Question: I'm trying to generate a graph with month,year in x-axis. Please check below for ex:

The data for the graph is obtained via ajax. Please check below for sample json:
'''
{"total":[[2013,4,0],[2013,5,0],[2013,6,0],[2013,7,0],[2013,8,0],[2013,9,0],[2013,10,475],[2013,11,0],[2013,12,0],[2014,1,367],[2014,2,0],[2014,3,0]],"critical":[[2013,4,0],[2013,5,0],[2013,6,0],[2013,7,0],[2013,8,0],[2013,9,0],[2013,10,0],[2013,11,0],[2013,12,0],[2014,1,1],[2014,2,0],[2014,3,0]],"high":[[2013,4,0],[2013,5,0],[2013,6,0],[2013,7,0],[2013,8,0],[2013,9,0],[2013,10,20],[2013,11,0],[2013,12,0],[2014,1,20],[2014,2,0],[2014,3,0]],"medium":[[2013,4,0],[2013,5,0],[2013,6,0],[2013,7,0],[2013,8,0],[2013,9,0],[2013,10,24],[2013,11,0],[2013,12,0],[2014,1,135],[2014,2,0],[2014,3,0]],"low":[[2013,4,0],[2013,5,0],[2013,6,0],[2013,7,0],[2013,8,0],[2013,9,0],[2013,10,42],[2013,11,0],[2013,12,0],[2014,1,26],[2014,2,0],[2014,3,0]]}
'''
In the above example [2013,4,0] should translate to x-axis: Apr 2013, y-axis: 0.
Can you please let me know how i can achieve this?
Thanks.
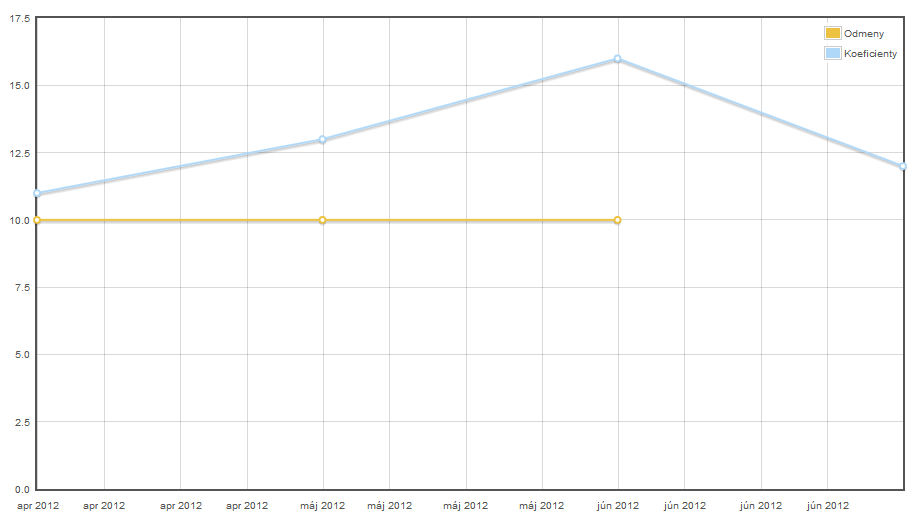
Answer: Here's how I'd do it:
'''
// your JSON
obj = {"total":[[2013,4,0],[2013,5,0],[2013,6,0],[2013,7,0],[2013,8,0],[2013,9,0],[2013,10,475],[2013,11,0],[2013,12,0],[2014,1,367],[2014,2,0],[2014,3,0]],"critical":[[2013,4,0],[2013,5,0],[2013,6,0],[2013,7,0],[2013,8,0],[2013,9,0],[2013,10,0],[2013,11,0],[2013,12,0],[2014,1,1],[2014,2,0],[2014,3,0]],"high":[[2013,4,0],[2013,5,0],[2013,6,0],[2013,7,0],[2013,8,0],[2013,9,0],[2013,10,20],[2013,11,0],[2013,12,0],[2014,1,20],[2014,2,0],[2014,3,0]],"medium":[[2013,4,0],[2013,5,0],[2013,6,0],[2013,7,0],[2013,8,0],[2013,9,0],[2013,10,24],[2013,11,0],[2013,12,0],[2014,1,135],[2014,2,0],[2014,3,0]],"low":[[2013,4,0],[2013,5,0],[2013,6,0],[2013,7,0],[2013,8,0],[2013,9,0],[2013,10,42],[2013,11,0],[2013,12,0],[2014,1,26],[2014,2,0],[2014,3,0]]};
// reformat into the format flot likes
seriesData = [];
for (var prop in obj) {
// push in the series, the "property" is the label
// use $.map to produce an array of [date, y-value]
// the new Date(i[0],i[1]-1).getTime(),
// will give you the epoch time for the first day of that month/year
seriesData.push({label: prop, data:$.map(obj[prop], function(i,j){
return [[new Date(i[0],i[1]-1).getTime(), i[2]]];
})});
}
// plot it!
$.plot("#placeholder", seriesData, {
xaxis: { mode: "time", timeformat: "%b %Y" }
});
'''
Fiddle <URL>.
Edit: It was changed 'j' by 'i[2]' in order to display the data correctly plotted.